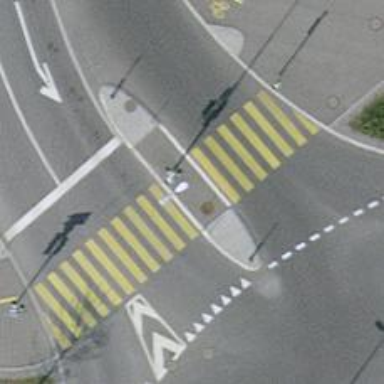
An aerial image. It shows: Crossing with traffic signals.